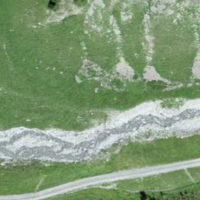
EUNIS habitat code: 26
Species observed at this site:
Marmota marmota
Epilobium alpestre